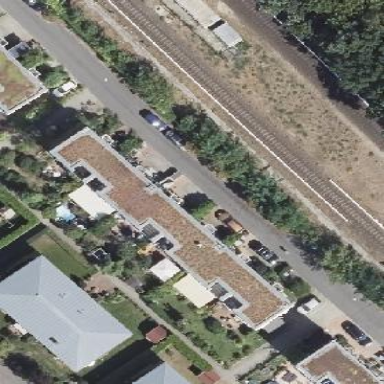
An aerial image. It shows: Apartment building with flat roof.